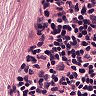
Metastatic tissue present: no